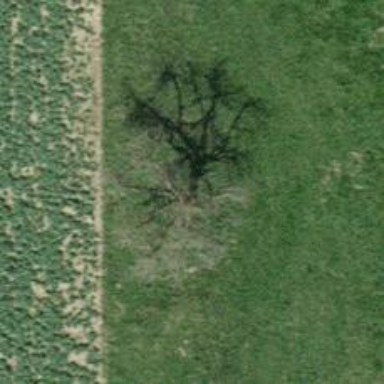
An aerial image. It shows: Single tag "natural: tree."